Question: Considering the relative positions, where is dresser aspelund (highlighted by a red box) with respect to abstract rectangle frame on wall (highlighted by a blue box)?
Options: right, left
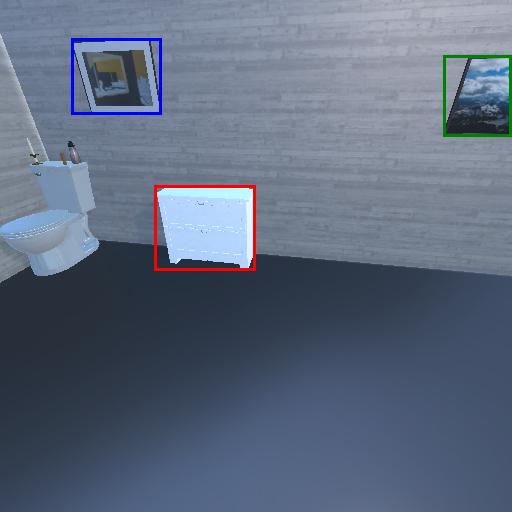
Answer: right